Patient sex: F
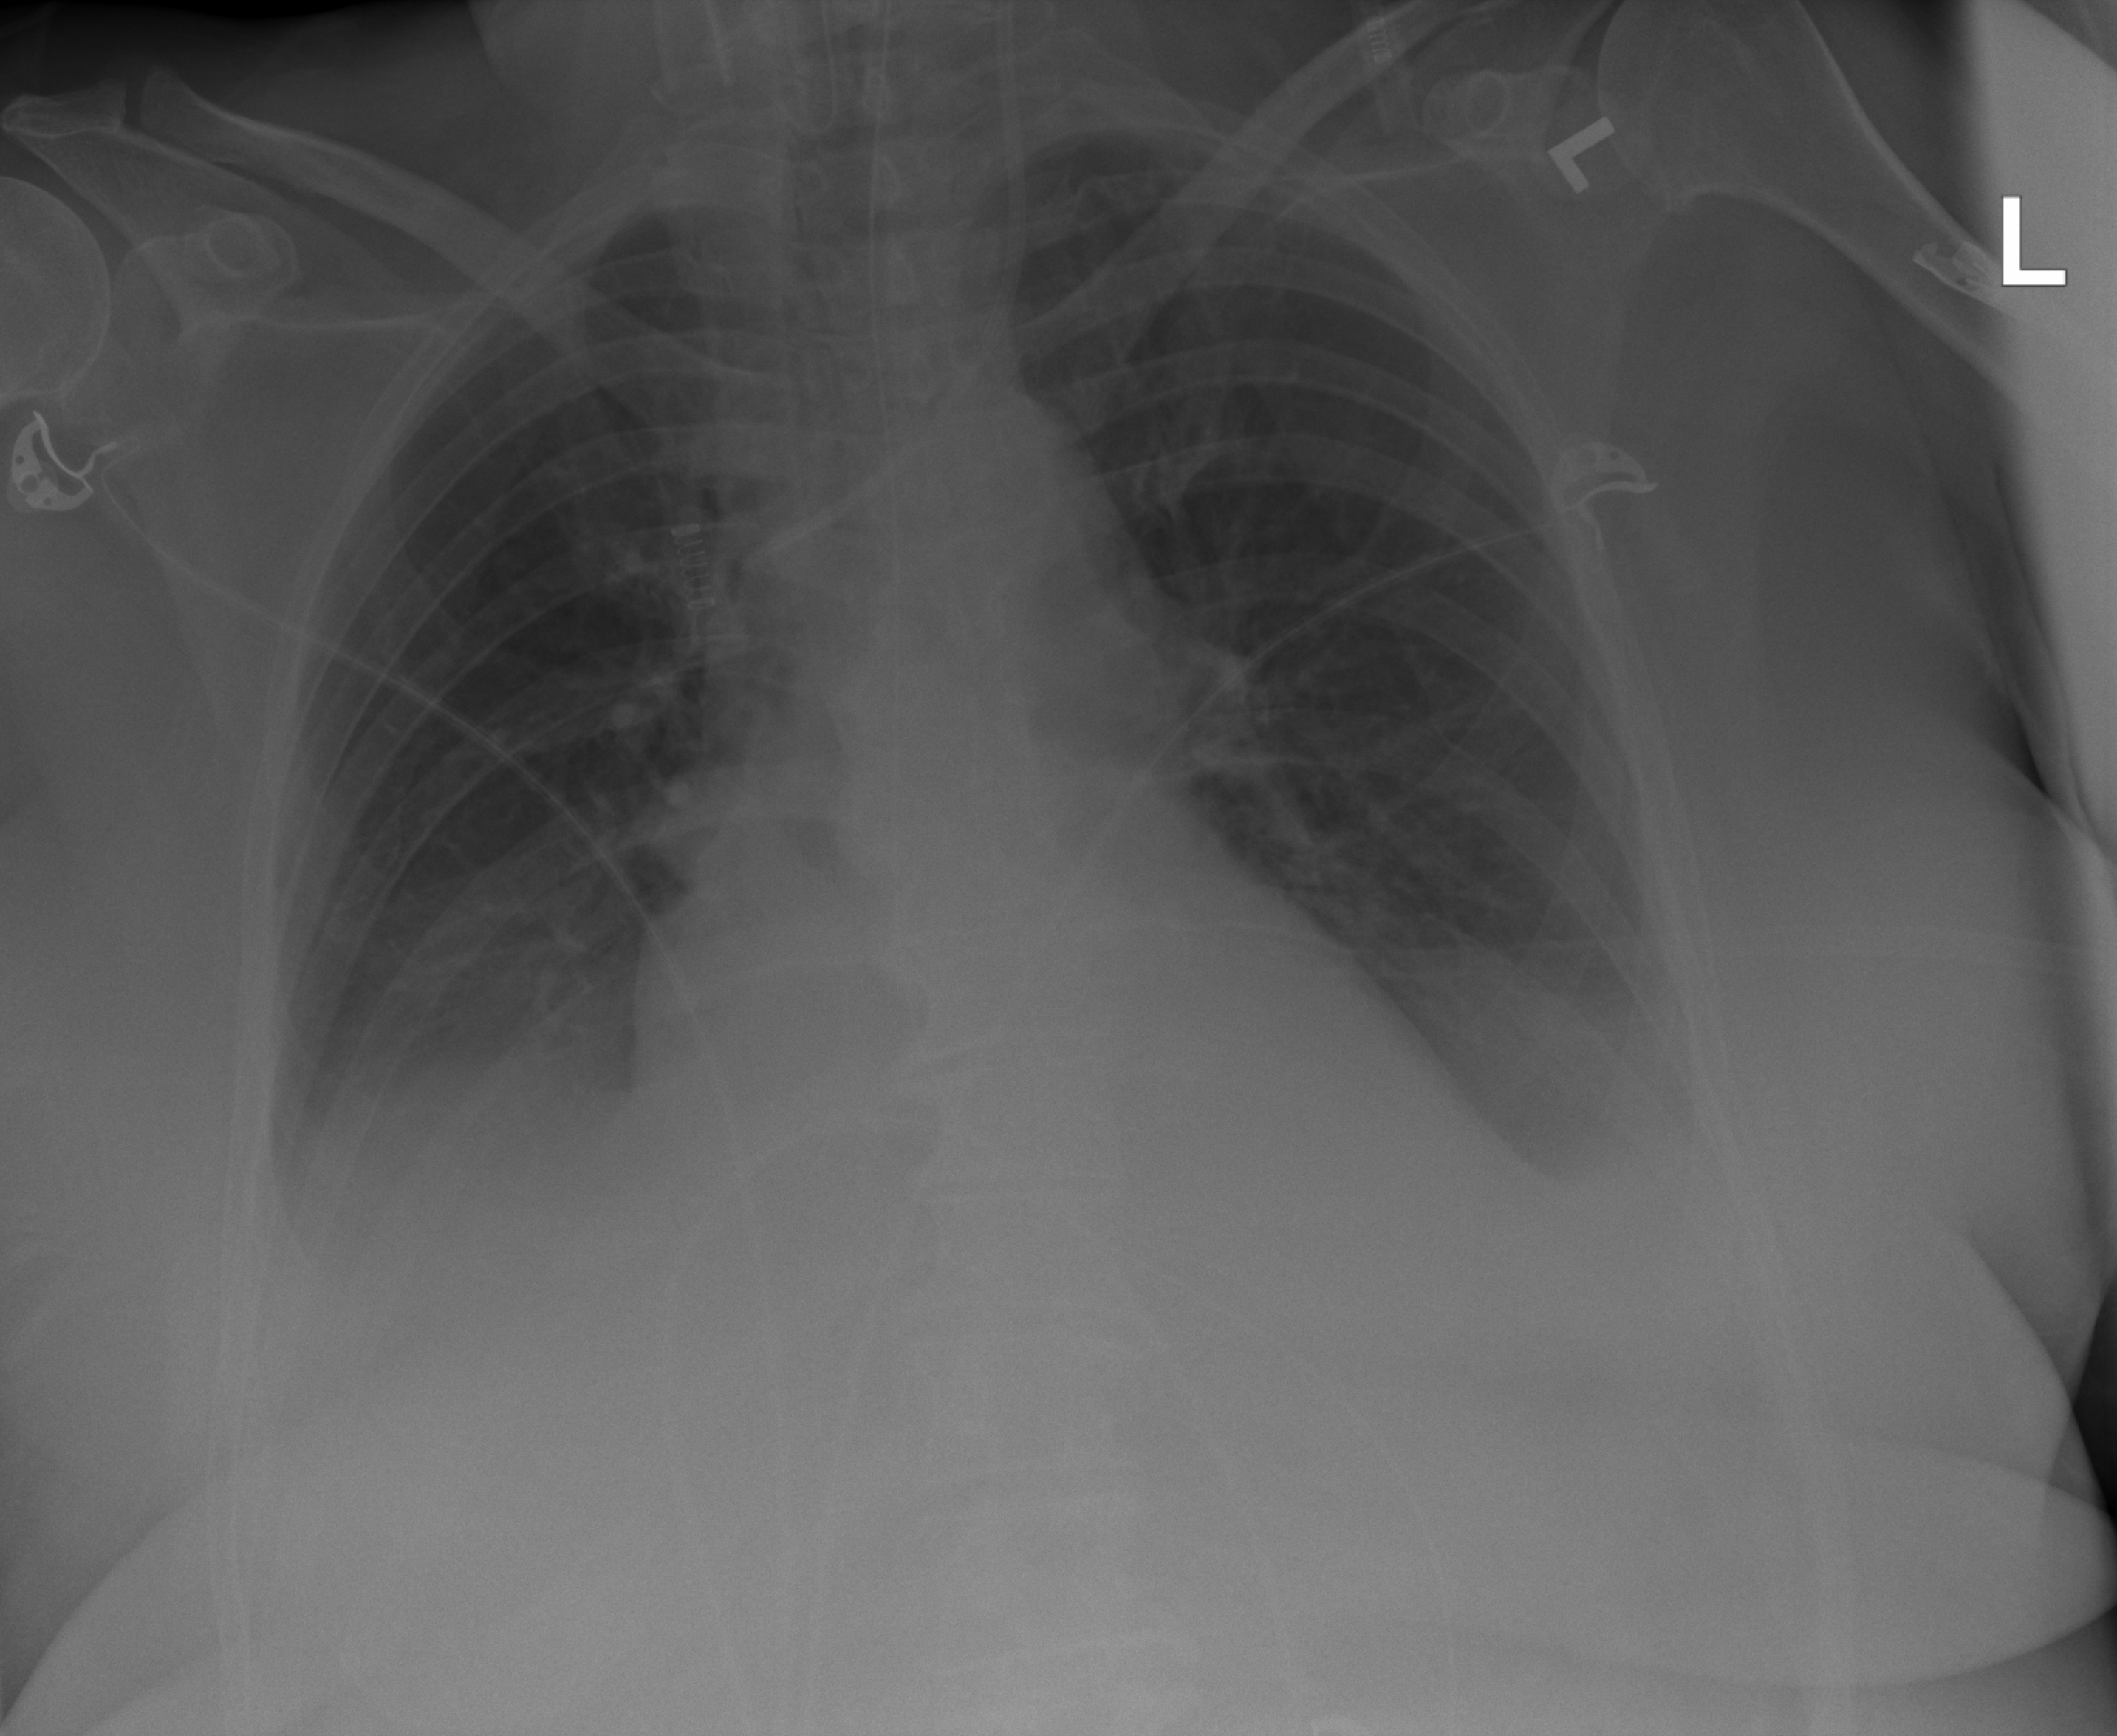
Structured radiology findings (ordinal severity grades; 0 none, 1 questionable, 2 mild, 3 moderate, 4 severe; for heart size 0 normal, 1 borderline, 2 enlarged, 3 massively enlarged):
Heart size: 2
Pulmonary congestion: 1
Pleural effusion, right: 2
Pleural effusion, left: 2
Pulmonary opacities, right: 0
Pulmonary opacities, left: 0
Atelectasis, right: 2
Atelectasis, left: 2